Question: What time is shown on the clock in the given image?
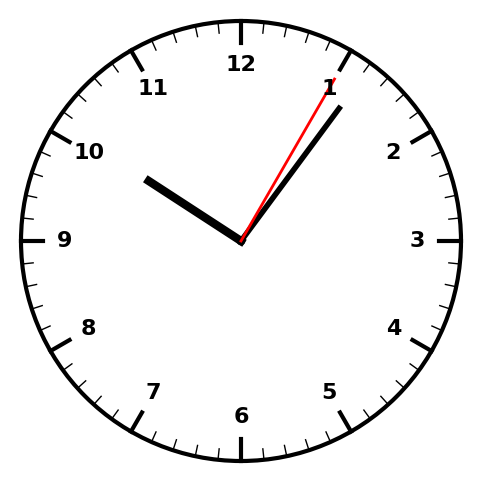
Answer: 10:06:05